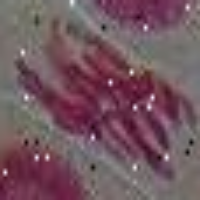
Label: metaphase